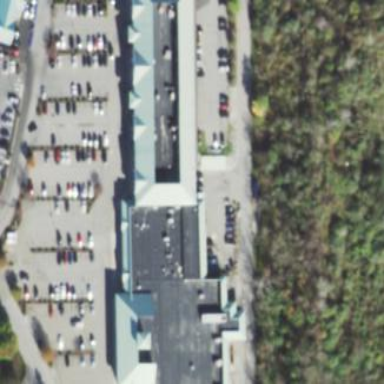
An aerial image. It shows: Retail building.